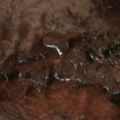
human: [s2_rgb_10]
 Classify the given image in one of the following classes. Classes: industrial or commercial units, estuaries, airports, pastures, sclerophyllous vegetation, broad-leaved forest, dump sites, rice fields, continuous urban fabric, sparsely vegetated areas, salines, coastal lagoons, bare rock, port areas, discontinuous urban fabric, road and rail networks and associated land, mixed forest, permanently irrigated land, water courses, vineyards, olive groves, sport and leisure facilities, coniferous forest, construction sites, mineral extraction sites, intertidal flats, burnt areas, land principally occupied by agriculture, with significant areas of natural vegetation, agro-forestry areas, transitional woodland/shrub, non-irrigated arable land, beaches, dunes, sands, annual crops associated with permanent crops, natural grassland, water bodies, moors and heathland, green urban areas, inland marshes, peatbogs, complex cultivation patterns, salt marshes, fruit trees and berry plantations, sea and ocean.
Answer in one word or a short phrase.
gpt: complex cultivation patterns, broad-leaved forest, transitional woodland/shrub, sparsely vegetated areas